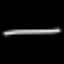
Label: line